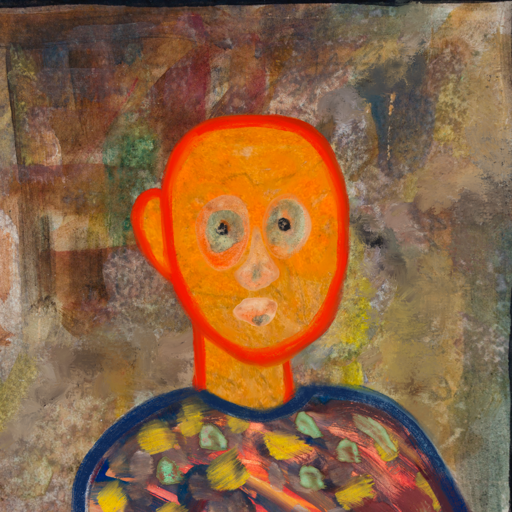
Background: Mosgoul, Head And Neck Front: Sisters, Face Front: Childish, Bust: Mother_And_Son_Mother, Hair Front: Blank, Head Accessory: Blank, Second Necklace: Blank, Necklace: Blank, Baby: Blank